Question: Afternoon all,
I have some Advanced Custom Fields set up, which allow the user to download files which are appropriate to a certain product.
For example, if the product was 'Product 1', the files would be 'Product 1 size' etc. This works perfectly, using the following:
'''
<a href="<?php the_field('brochure'); ?>">Brochure</a>
'''
This adds the file which is added on each individual page, as in ACF I have set the location rules as shown in the screenshot

Now, the issue is as follows.
I need to create a whole new page, called downloads.
This page, will list all the products in my page, and then need to have the downloads available (the Custom Field File). Now, because this field is set up to show on the product pages, I am completely unsure as to how to show the downloads on a seperate page, because using
'''
<a href="<?php the_field('brochure'); ?>">Brochure</a>
'''
is technically not telling me which product this is for.
I hope this makes sense.
EDIT:
I completely forgot to mention, this information will need to be inside a table, and I am currently using TablePress, a plugin.
So it would go like:
Prouduct --- Category --- Download
Thank you all!
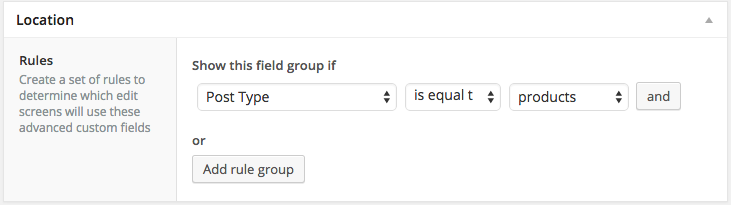
Answer: After you have edited your question, my first answer does not make sense anymore. So here is what I suggest now:
1. Install the Reveal IDs Plugin so you can see in the admin panel what post-IDs your products have
2. Look up the ID for a specific product
3. In your TablePress table-cell you paste the ACF-shortcode: <a href="[acf field="brochure" post_id="12"]">Download brochure</a>
'post_id="12"': this is the ID of your product-post which you can look up with Reveal IDs.
I already tested this right now, so I do know it's working.
Your ACF field ' obviously contains a URL to a file which might be available in your WP media library too?!
When this is the case you don't need the ACF field for your table. You can just:
1. click "Advanced Editor" (when working with the table)click into a table cell
2. click into a table cell
3. click "Add files" and link to your file directly this way
Maybe that is an option too.